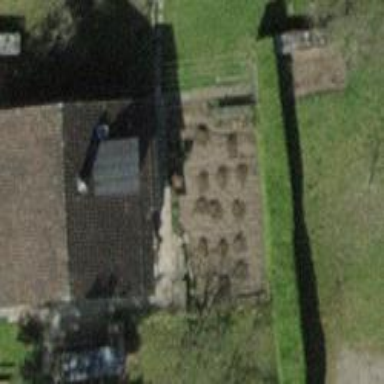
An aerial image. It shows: Gabled roofed house.